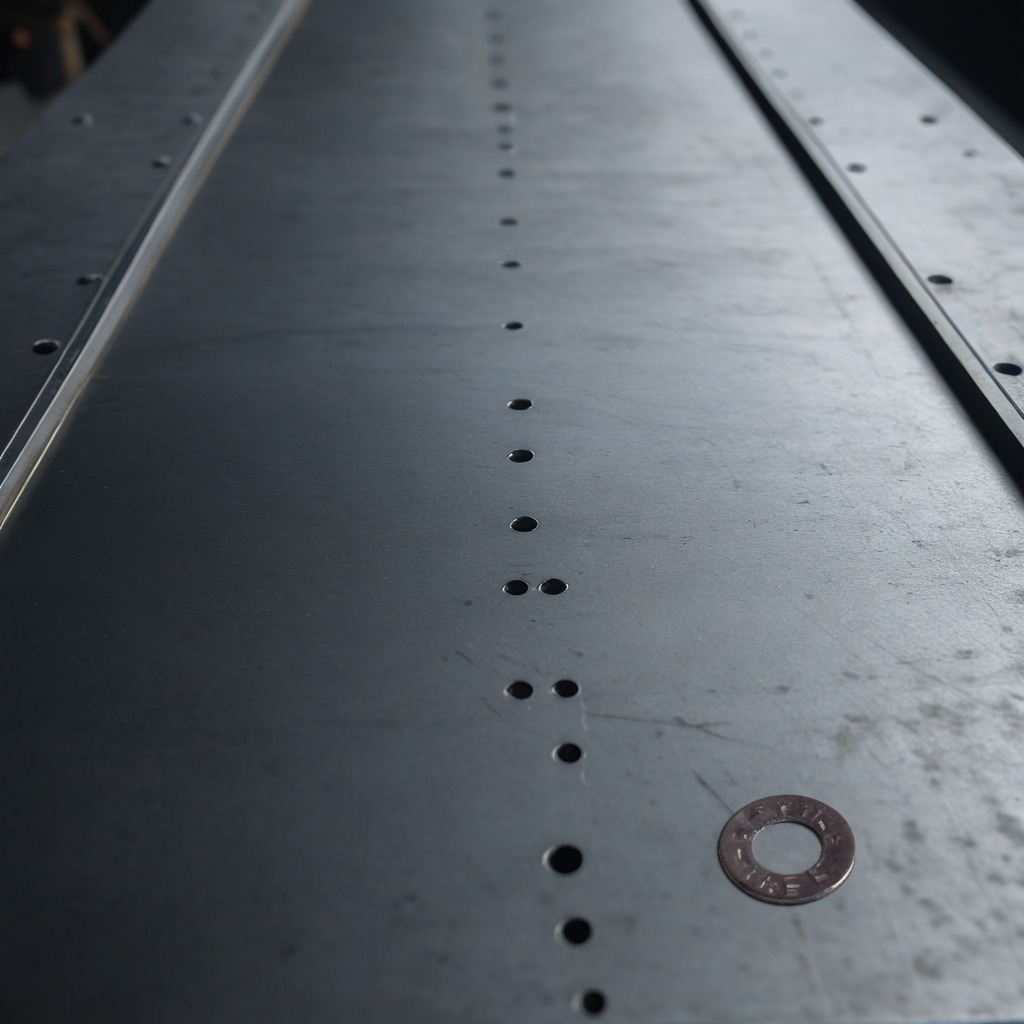
A flat metal washer is lying on the cold steel table in a mining workshop.